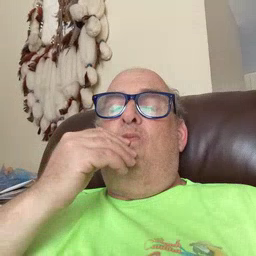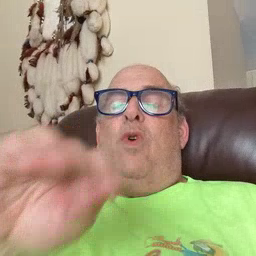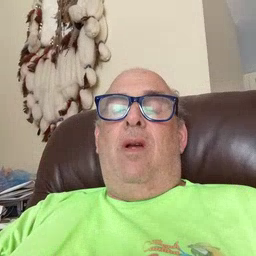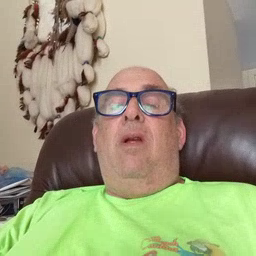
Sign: kiss